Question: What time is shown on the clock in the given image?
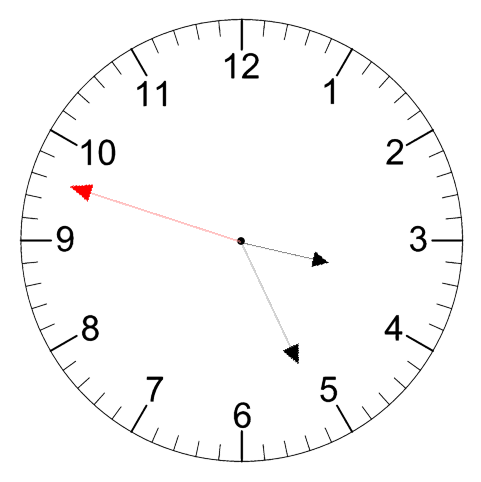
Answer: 03:25:48